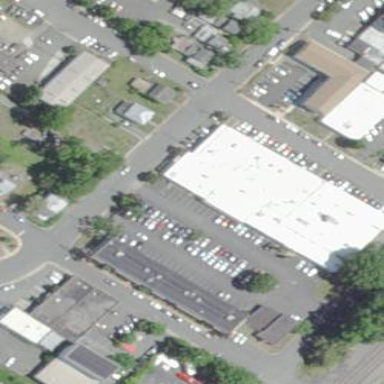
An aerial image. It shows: Commercial building.